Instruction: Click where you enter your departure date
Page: home
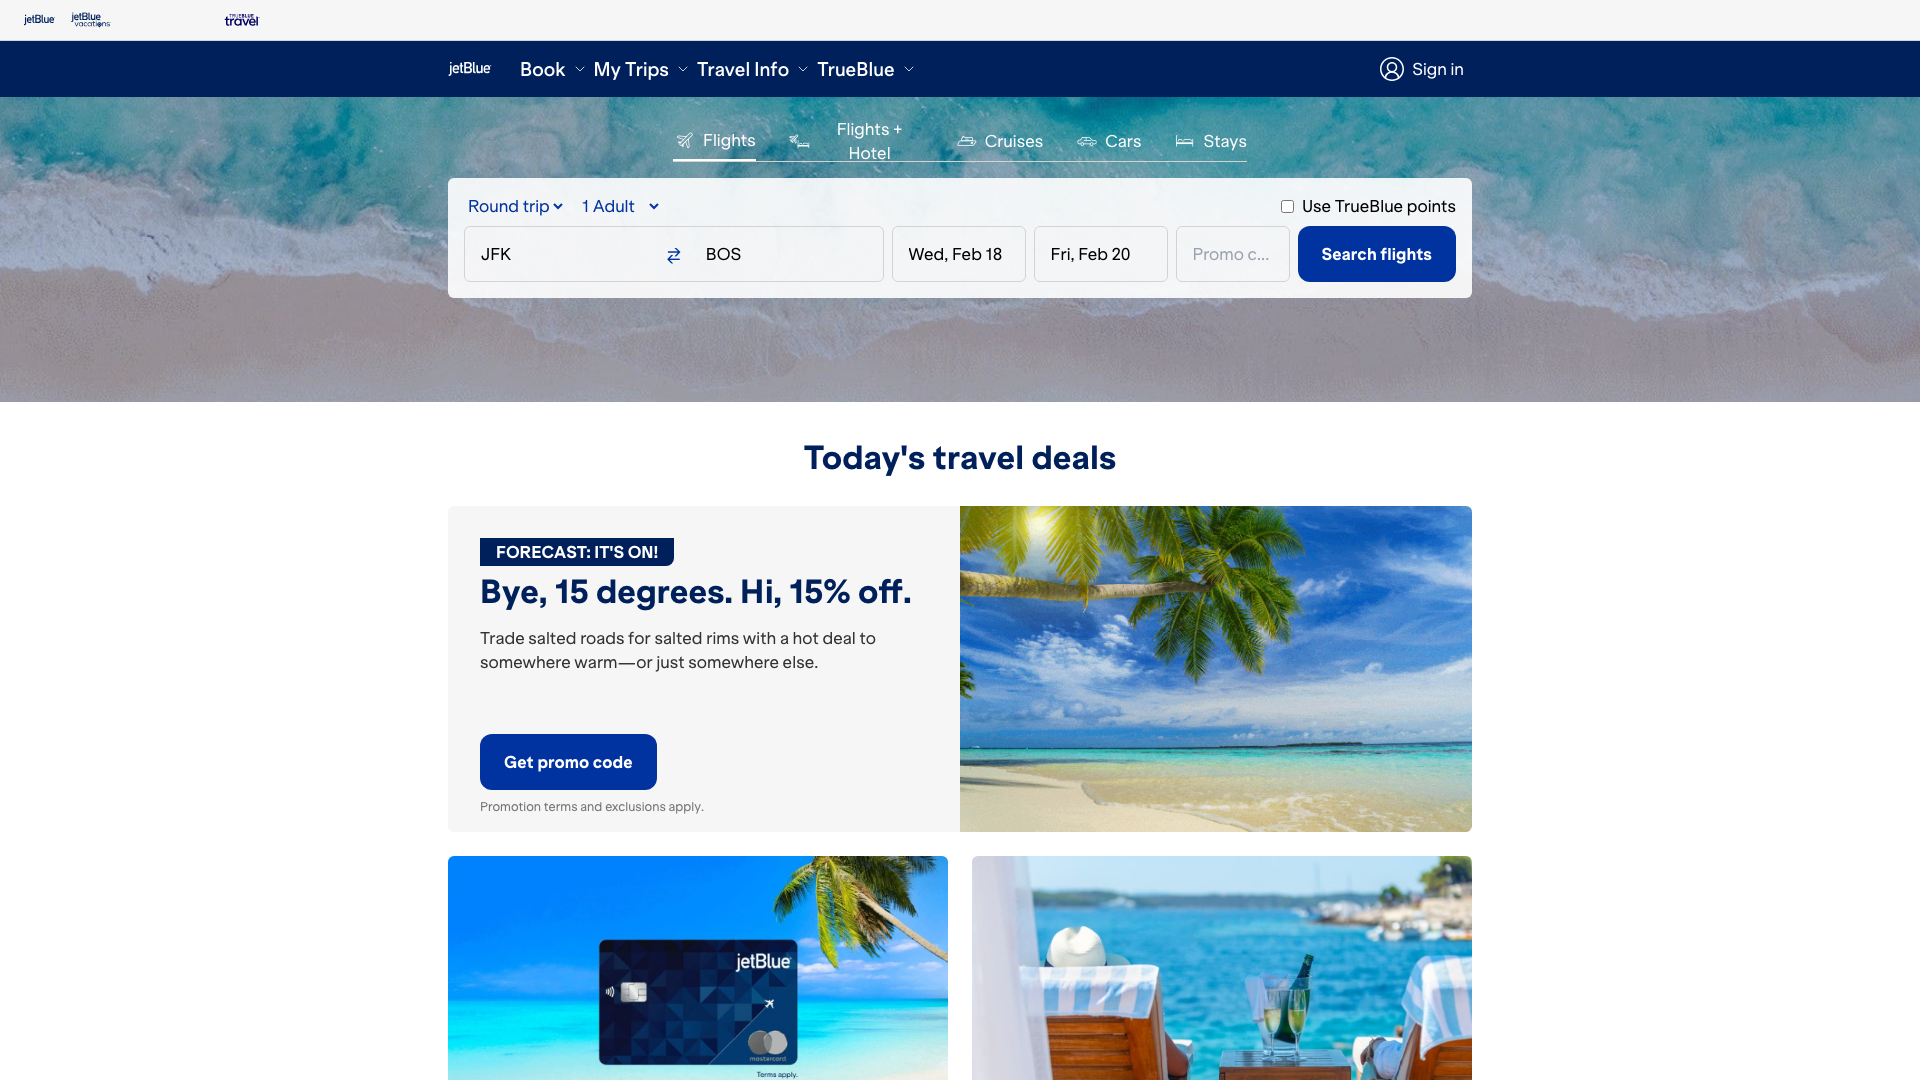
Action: click